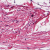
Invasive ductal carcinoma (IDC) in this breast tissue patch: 0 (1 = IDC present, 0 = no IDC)